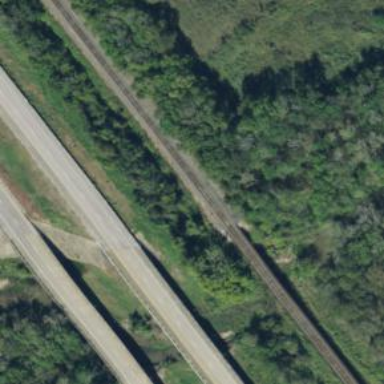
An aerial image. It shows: Bridge over railway line.